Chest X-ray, PA view. Patient: 50 years old, sex F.
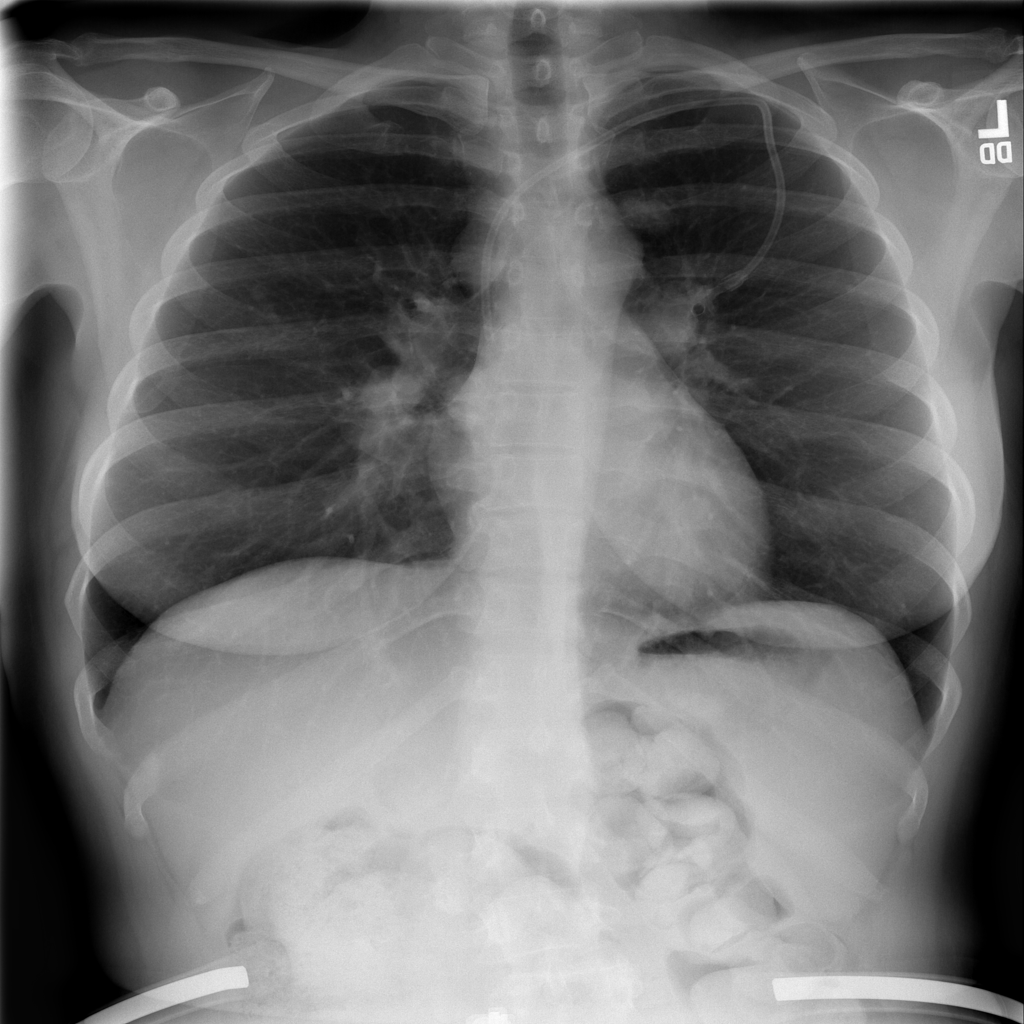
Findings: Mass